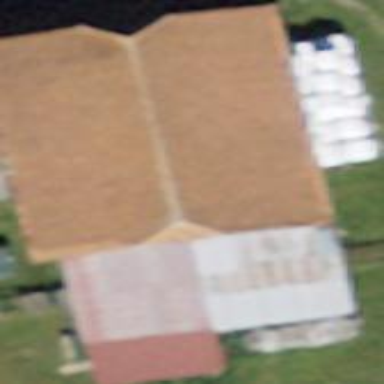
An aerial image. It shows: Rural barn.